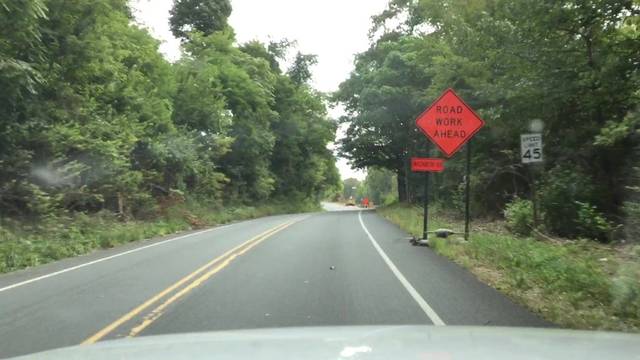
Region: United States
Coordinates: 42.288, -85.541